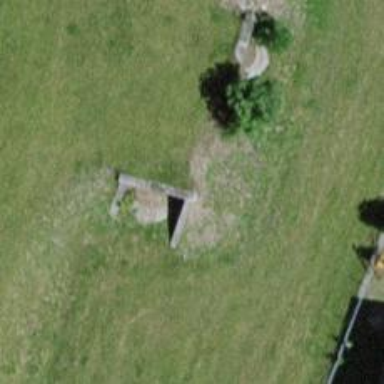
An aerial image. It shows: Retaining wall.